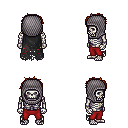
a pixel art fantasy rpg character, male body template, skeleton, black tattered cape, red pants, dark blonde bedhead hairstyle, chain hood, four views (front, back, left, right), 2x2 character sprite sheet, small pixel art, hard edges, no anti-aliasing